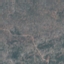
Label: HerbaceousVegetation